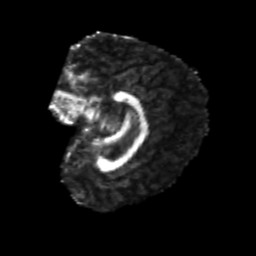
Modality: FA
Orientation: sagittal
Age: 24
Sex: female
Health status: healthy
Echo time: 0.074 s